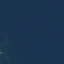
Label: SeaLake